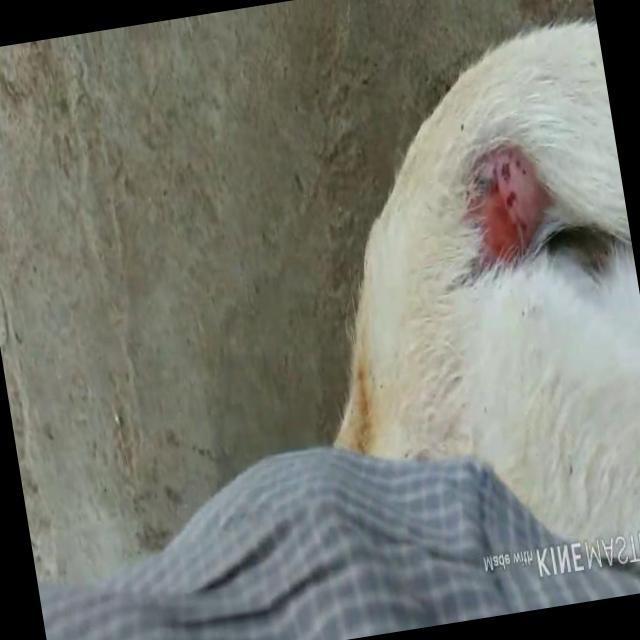
Canine dermatitis — inflammation of the skin presenting with erythema, pruritus, papules, and excoriation. May be allergic, contact, or atopic in origin.